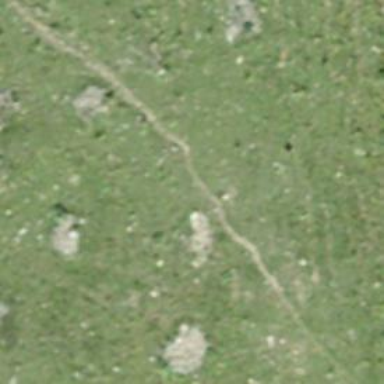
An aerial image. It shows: Path.